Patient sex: F
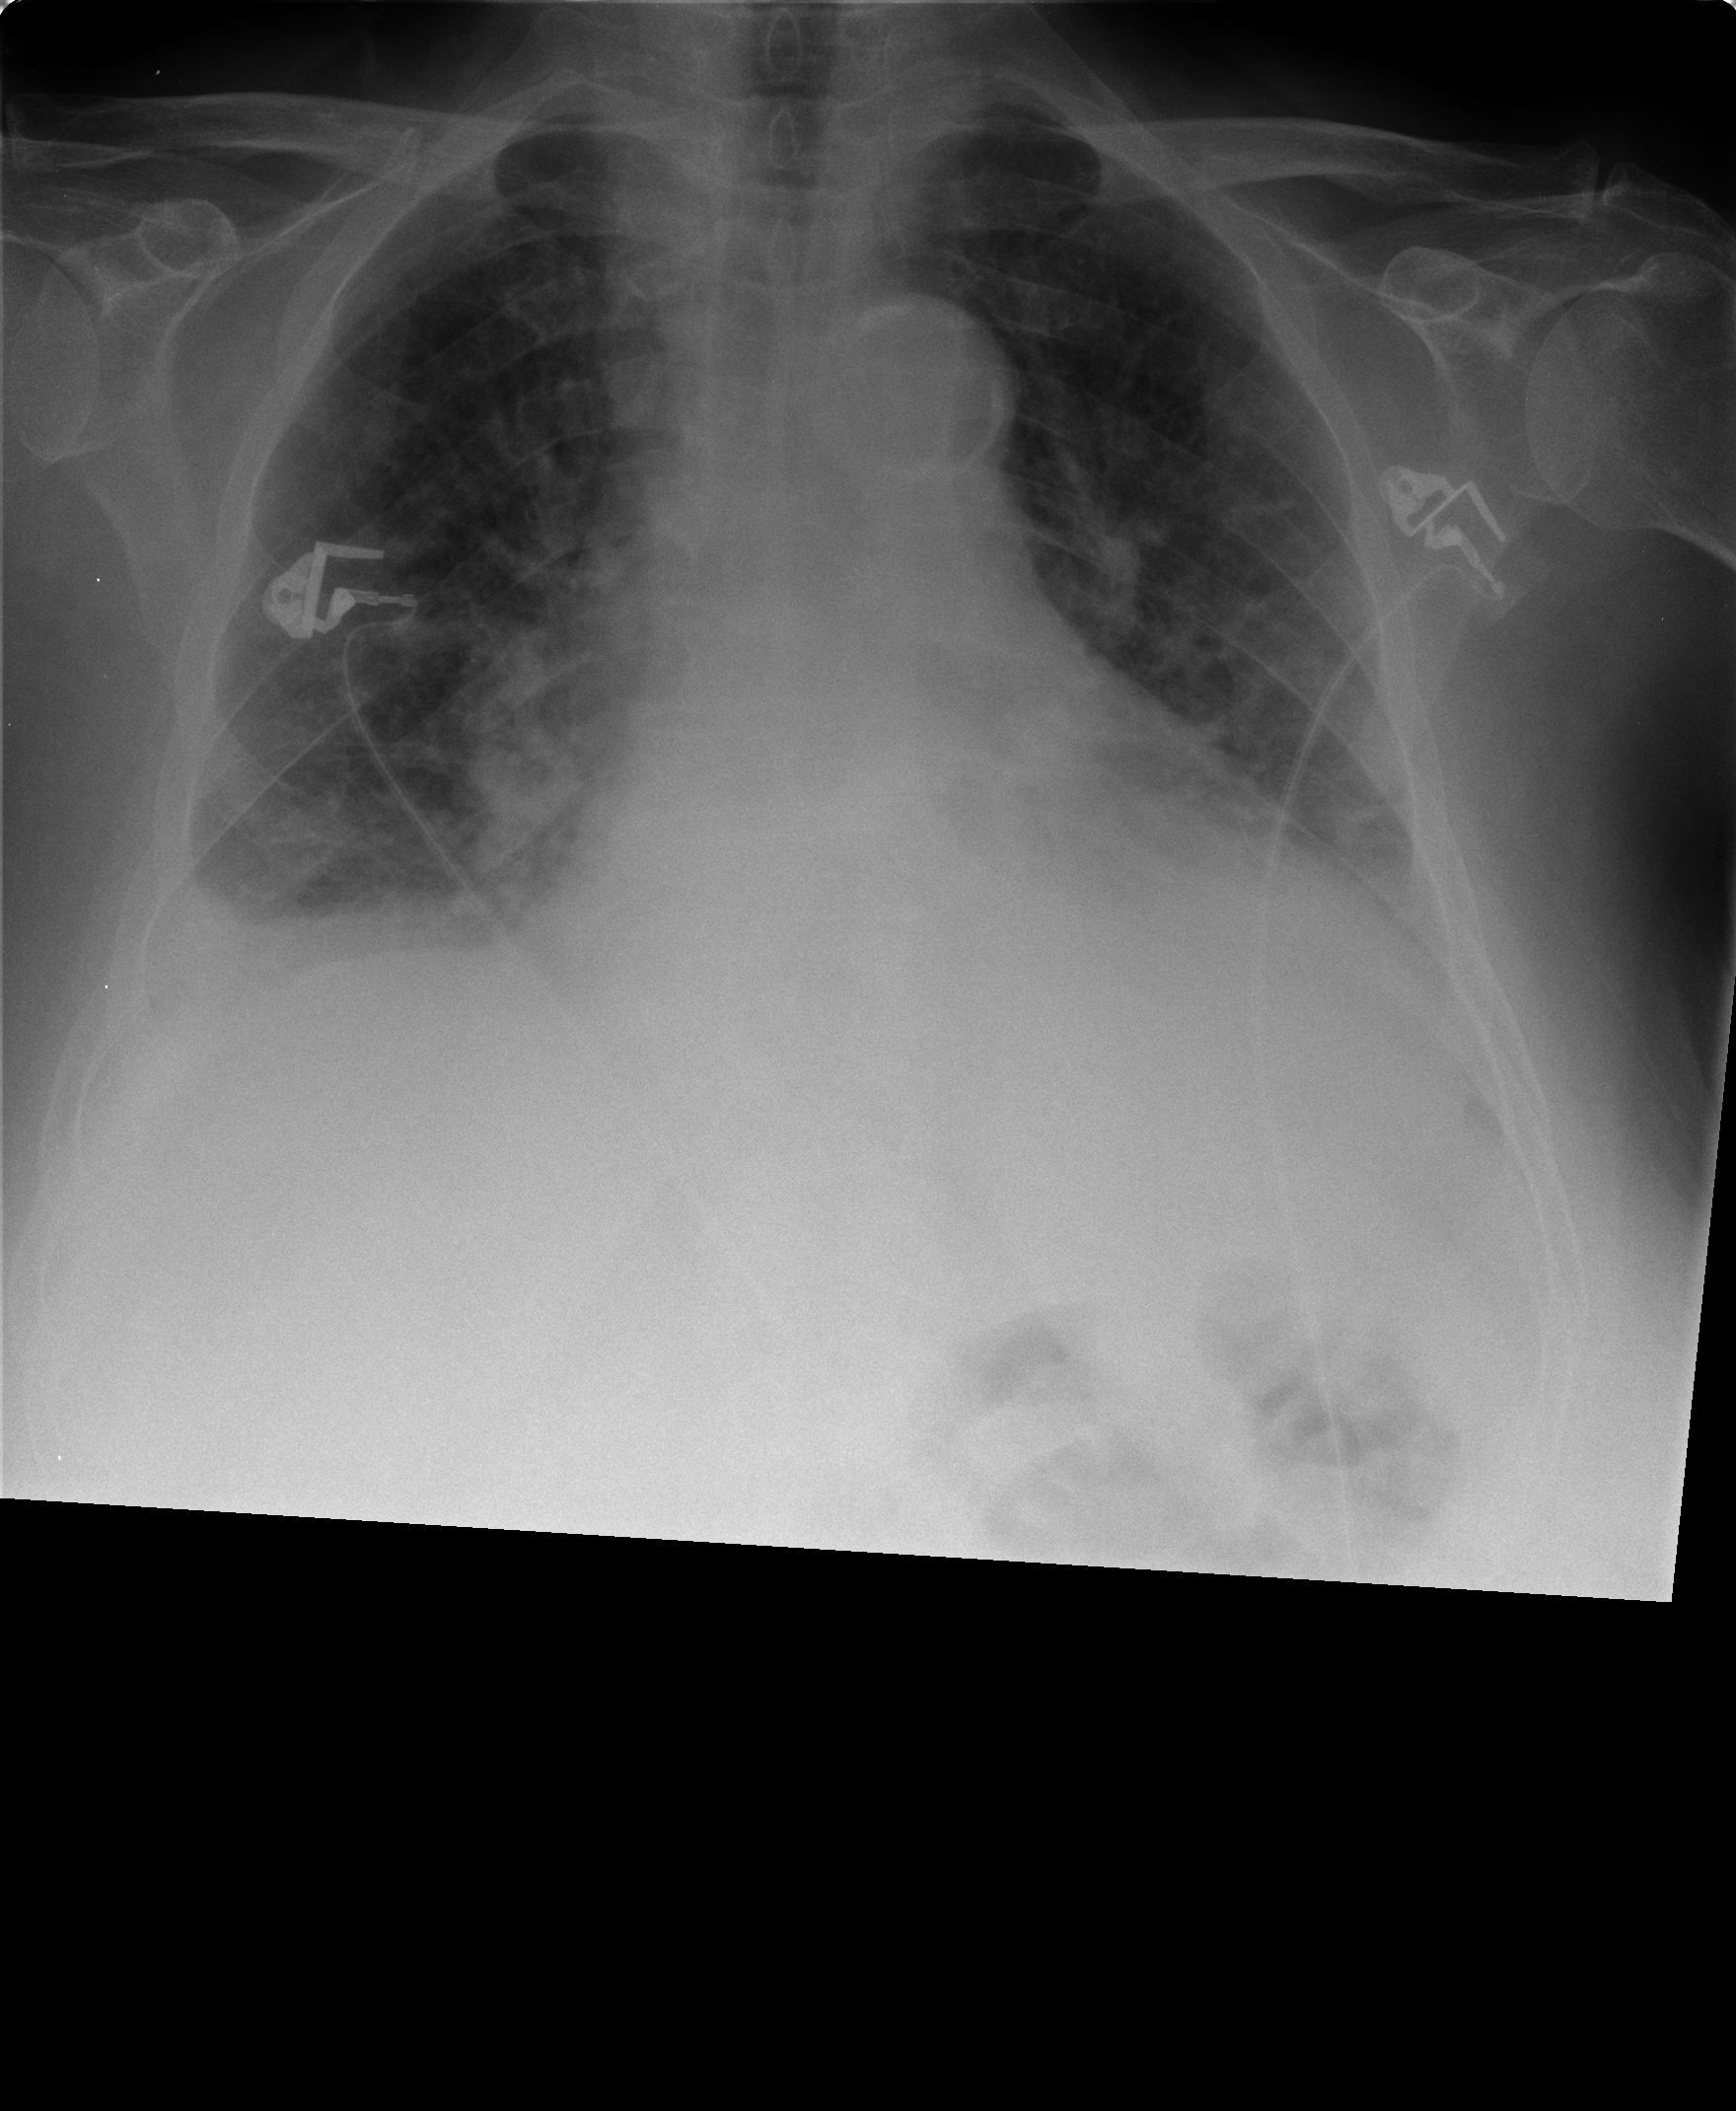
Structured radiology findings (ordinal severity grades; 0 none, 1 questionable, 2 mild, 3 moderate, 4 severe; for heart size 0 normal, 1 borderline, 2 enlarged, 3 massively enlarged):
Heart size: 2
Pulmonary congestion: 2
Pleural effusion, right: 2
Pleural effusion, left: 2
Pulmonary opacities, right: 2
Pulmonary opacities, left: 0
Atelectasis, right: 2
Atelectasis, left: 2